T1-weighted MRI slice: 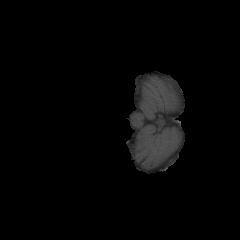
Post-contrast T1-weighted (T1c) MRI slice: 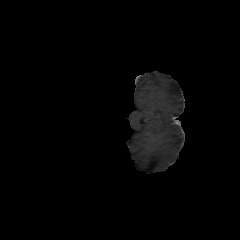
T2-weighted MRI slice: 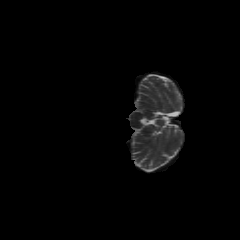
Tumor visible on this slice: no